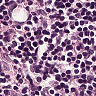
Metastatic tissue present: no